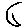
Label: moon